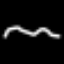
Label: squiggle